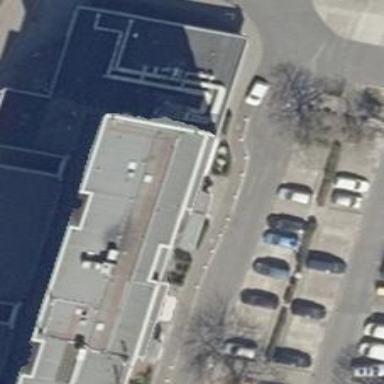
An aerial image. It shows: Flat-roofed apartment building.